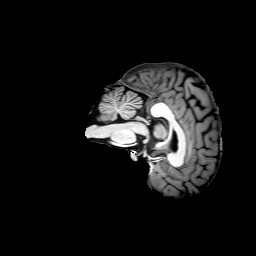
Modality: T1w
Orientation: sagittal
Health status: ill
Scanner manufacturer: siemens
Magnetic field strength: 3 T
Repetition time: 2 s
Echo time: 0.00303 s